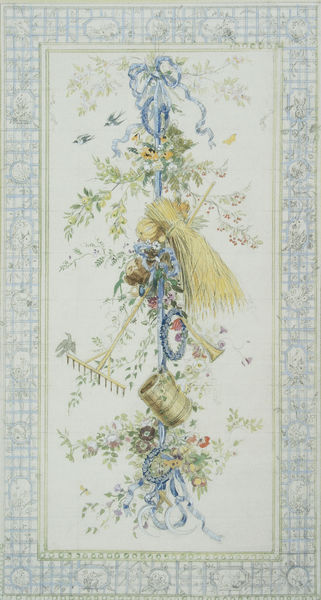
Titel: Vorlage für die Wandbemalung des Paradeschlafzimmers
Künstler: A. T. Stemparshizki
Standort: St. Petersburg
Institution: Schloss Pawlowsk
Schlagwörter: blau, blätter, gelb, grün, blumen, stroh, blüten, muster, ornament, schleife, teppich, wand, band, rahmen, vögel, girlande, schleifen, früchte, garten, sommer, stab, ernte, getreide, rand, dekoration, tapete, frühling, rechteck, schwalben, schmetterling, ranke, wandschmuck, fries, biedermeier, ähren, posaune, eimer, wandbild, trompete, paneel, gartenkunst, panel, rechen, rächen, jahreszeiten, schwalbe, wandfries, harke